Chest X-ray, PA view. Patient: 58 years old, sex F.
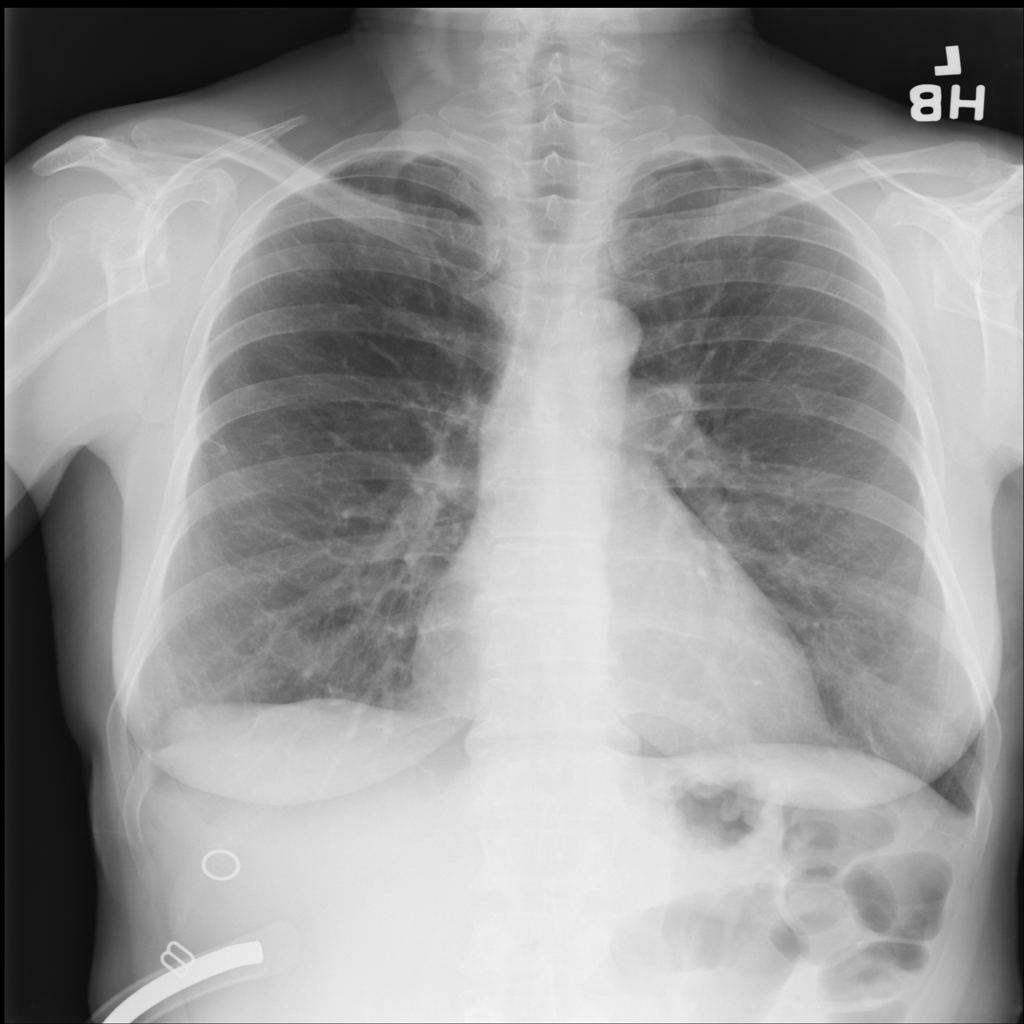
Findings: No Finding